Chest X-ray. View position: PA
Patient age: 67
Patient sex: F
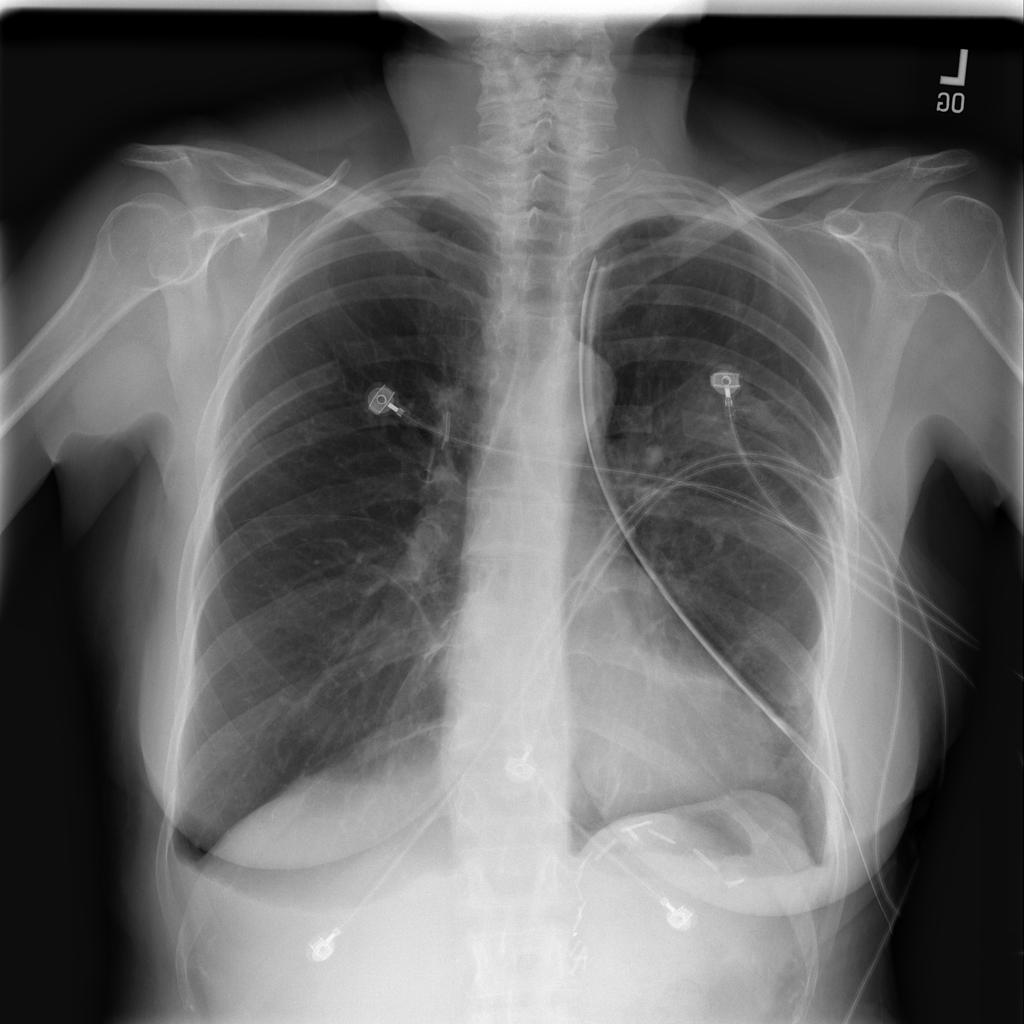
Finding: Pneumothorax